Question: Having an issue moving an existing repo to another origin where it's claiming a tree has duplicate file entries.
'git fsck --full Checking object directories: 100% (256/256), done. error in tree 4ef325894daeb3a7eeaba4cb7b40b43844f2974c: duplicateEntries: contains duplicate file entries Checking objects: 100% (25808/25808), done.'
When I run 'git show 4ef325894daeb3a7eeaba4cb7b40b43844f2974c' on the hash for the tree it's showing two directories.
'''
Controllers/
Controllers/
'''
I've tried making a new tree to replace the broken one but the issue still persists, it could be that I'm doing it on the wrong tree but I'm not sure as there are two trees.
'git ls-tree 4ef325894daeb3a7eeaba4cb7b40b43844f2974c 040000 tree fc9af05207cd34539b6b0fe81ce7a3f1370d4750 Controllers 040000 tree fc9af05207cd34539b6b0fe81ce7a3f1370d4750 Controllers'

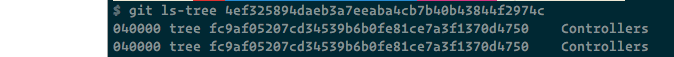
Answer: From my experience you need to create a new tree to replace the broken one.
Either that or if the history of the repo is not as important. You can delete .git folder and it should allow you to push without issue.